Question: I'm trying to figure out a better way to make the graph below without manually typing the distances and line segments in ggplot. The code below will create the graph, but the lines and text call outs are manual tasks and won't work for large datasets which i'm working with.
'''
df<- data.frame(x=c(1,2,3,4,5,6,7,8,9),y=c(2,5,2,5,2,5,2,5,2),z=c('a','b','a','b','a','b','a','b','a'))
ggplot(df,aes(x,y,color=z))+geom_segment(aes(x = 2, y = 2, xend = 2, yend = 5),color='blue',size=1)+
geom_segment(aes(x = 1, y = 2, xend = 3, yend = 2),color='blue',size=1)+
geom_point(size=5)+scale_x_continuous(breaks = c(1,2,3,4,5,6,7,8,9,10,11))+
annotate("text", x = 2, y = 2, label = "2 feet",size=6)+
annotate("text", x = 2, y = 3.5, label = "3 feet",size=6)
'''

Yes, i would want to label more than just the two segements. Most of the Dots will be on the same/similar y axis positioning by grouping, for example all red dots will lie on 2 and green dots on 3.5 and blue dots on 6. Sorry for not clarifying, I wanted to provide a simpler problem. The pattern could be different, for instance there might be a middle row between the two.
I've added another chart to better explain my problem.
'''
df<- data.frame(x=c(1,2,1,3,3,3.5,5,6,5),y=c(2,3.5,6,2,3.5,6,2,3.7,6),z=c('a','b','c','a','b','c','a','b','c'))
ggplot(df,aes(x,y,color=z))+geom_segment(aes(x = 2, y = 2, xend = 2, yend = 3.5),color='blue',size=1)+
geom_segment(aes(x = 1, y = 2, xend = 3, yend = 2),color='blue',size=1)+
geom_segment(aes(x = 2, y = 3.5, xend = 2, yend = 6),color='blue',size=1)+
geom_segment(aes(x = 1, y = 6, xend = 3.5, yend = 6),color='blue',size=1)+
geom_segment(aes(x = 2, y = 3.5, xend = 6, yend = 3.5),color='blue',size=1)+
geom_point(size=5)+scale_x_continuous(breaks = c(1,2,3,4,5,6,7,8,9,10,11))+
annotate("text", x = 2, y = 2, label = "2 feet",size=5)+
annotate("text", x = 2, y = 2.75, label = "1.5 feet",size=5)+
annotate("text", x = 2, y = 4.75, label = "2.5 feet",size=5)+
annotate("text", x = 2.2, y = 6.2, label = "2.5 feet",size=5)+
annotate("text", x = 2.5, y = 3.6, label = "1 foot",size=5)+
annotate("text", x = 4.5, y = 3.6, label = "3 feet",size=5)+
expand_limits(y = c(1, 7))+scale_y_continuous(breaks = c(1,2,3,4,5,6,7))+
theme_bw()+ theme(legend.position = 'bottom')
'''
<URL>
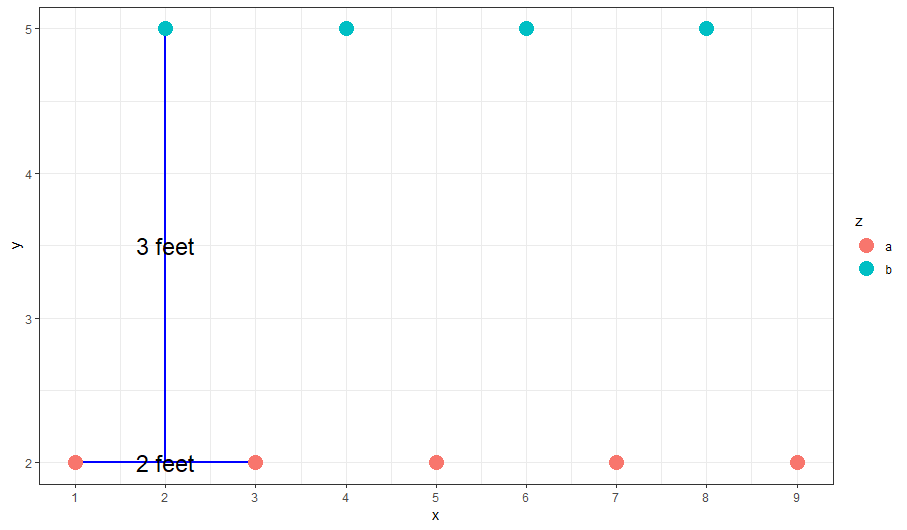
Answer: I would approach this using a function that takes index values as an input and adds the segments and text accordingly. To add put multiple layers to 'ggplot', you put the layers into a list.
I have not yet figured out a good way to approach the part of your question about creating secondary lines between lines (like the vertical lines in your example), but it should help start you on your way.
Here's a function that takes index values and uses those to specify the locations for a segment and text that reflects the distance.
'''
add_annotation <- function(index1, index2) {
x1 = df[index1, 1] # x1/x2/y1/y2 defined here for shorthand later
x2 = df[index2, 1]
y1 = df[index1, 2]
y2 = df[index2, 2]
# the function will return the last object it creates, ie this list with two objects
list(
annotate("segment", color = "blue",
x = x1, xend = x2,
y = y1, yend = y2),
annotate("text", color = "black", size = 5,
x = (x1 + x2) / 2, y = (y1 + y2) / 2,
label = paste(
round(sqrt((x1 - x2) ^ 2 + (y1 - y2) ^ 2), digits = 1),
"feet")
)
)
}
'''
We could use this to specify one segment & label at a time...
'''
ggplot(df,aes(x,y,color=z)) +
geom_point(size = 5) +
add_annotation(2, 1)
'''
<URL>
or use vectors to specify a bunch at one go:
'''
ggplot(df,aes(x,y,color=z)) +
geom_point(size = 5) +
add_annotation(2, c(1,3:9))
'''
<URL>
And we can feed in vectors of starting and ending indices to get all the dot-to-dot lines in your example:
'''
ggplot(df,aes(x,y,color=z)) +
geom_point(size = 5) +
add_annotation(index1 = c(1, 2, 3, 5),
index2 = c(4, 5, 6, 8))
'''
<URL>
Adding the vertical lines will take more thought. Curious if others have good ideas for how to approach that.